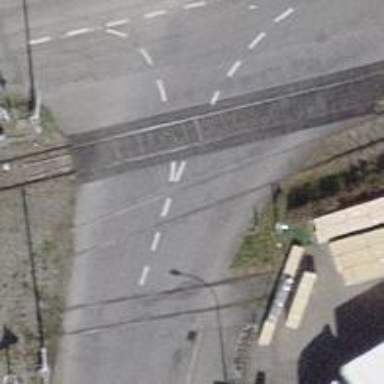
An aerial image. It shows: Disused railway spur.